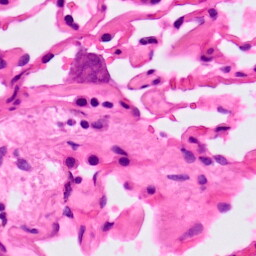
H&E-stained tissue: Lung